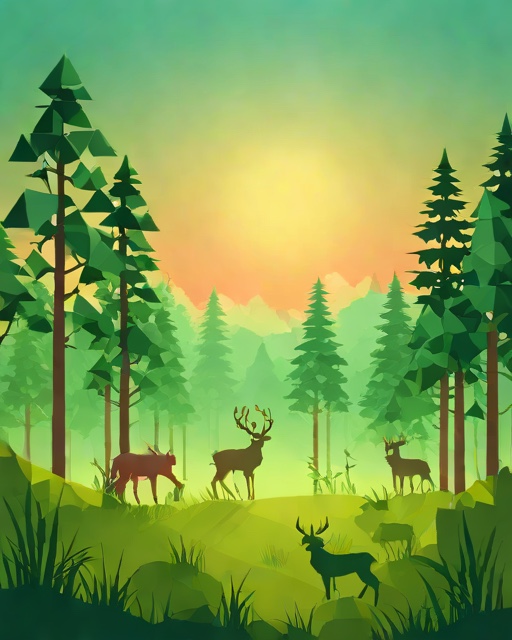
Category: New Baby